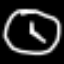
Label: clock